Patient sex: M
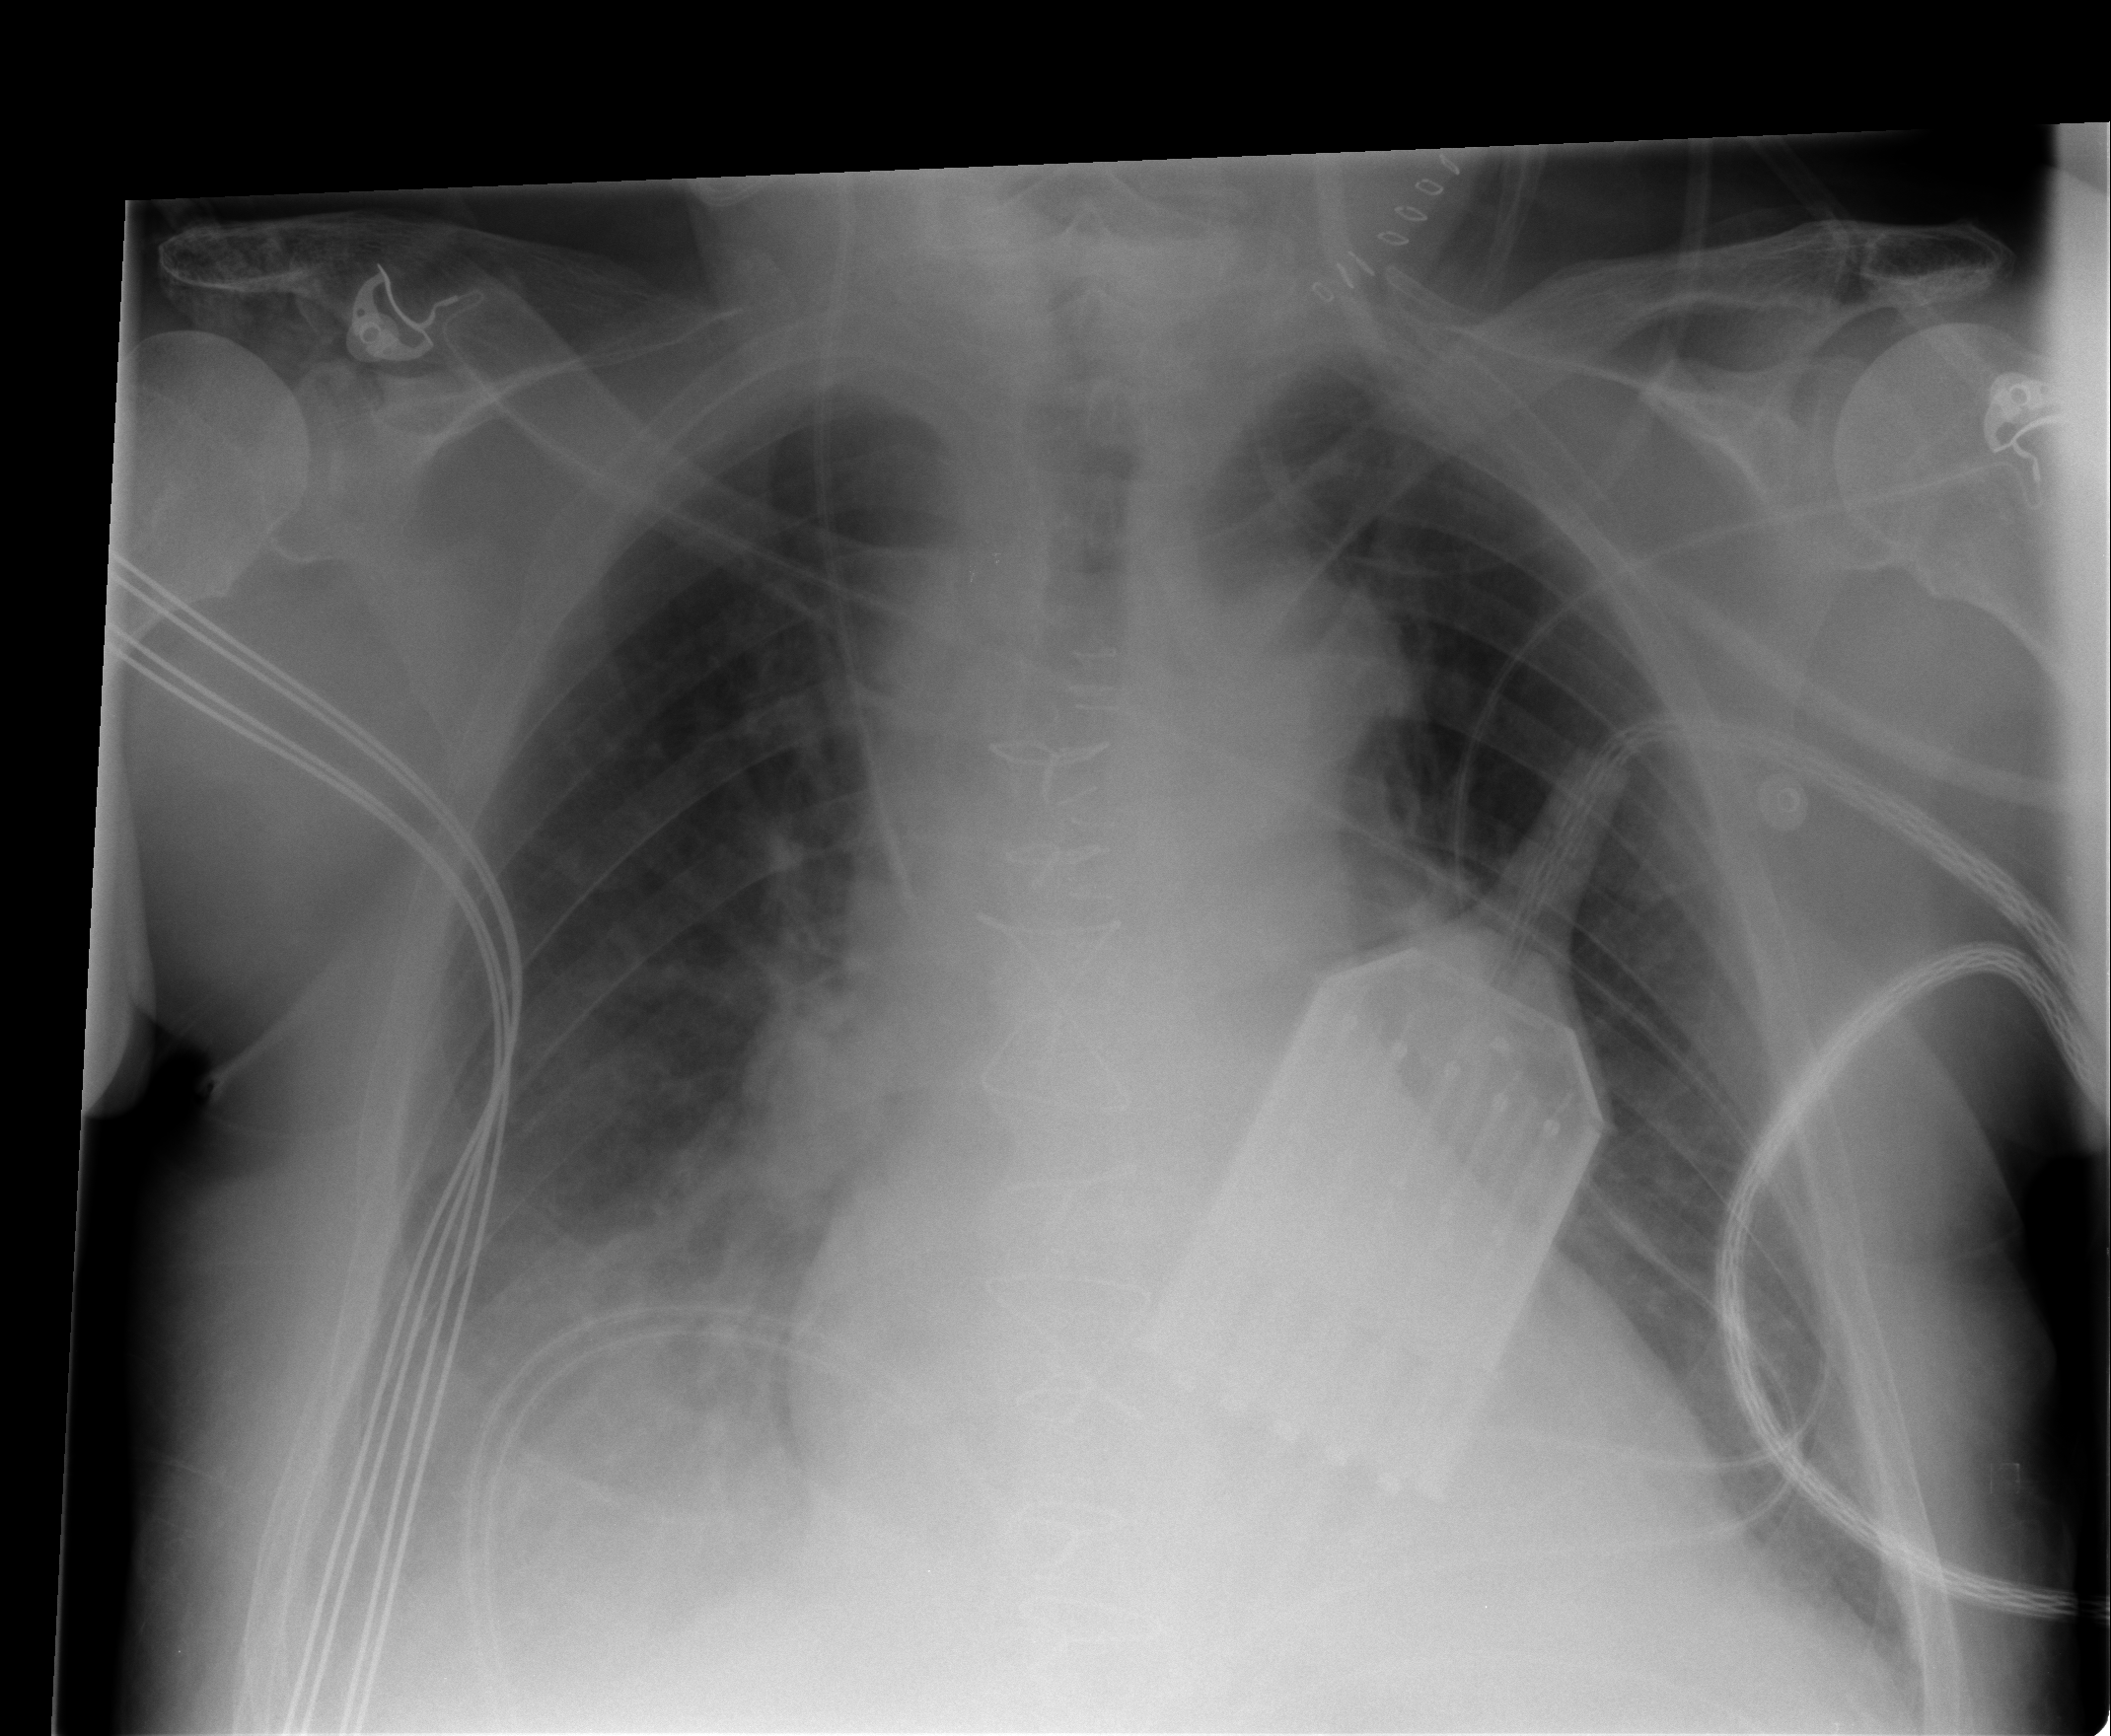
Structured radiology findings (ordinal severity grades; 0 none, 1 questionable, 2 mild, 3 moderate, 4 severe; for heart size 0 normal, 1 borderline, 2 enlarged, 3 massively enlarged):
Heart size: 2
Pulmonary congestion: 1
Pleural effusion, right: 2
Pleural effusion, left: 1
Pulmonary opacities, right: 0
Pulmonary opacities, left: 0
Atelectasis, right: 0
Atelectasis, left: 0